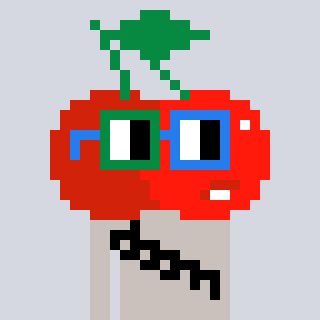
a pixel art character with square green and blue glasses, a cherry-shaped head and a foggrey-colored body on a cool background